Question: I have entered data into a 'DbGeography' using the 'FromText' option.
For example:
'''
DbGeography.FromText("POINT(51.28101 1.076981)")
'''
now I have noticed something odd. The 51.28101 is a latitude and the 1.076981 is a longitude so you have '"POINT(latitude longitude)"'. If you paste that into google maps it will take you to a location in Kent, England.
Using the DbGeography field, if I try and pull out the Longitude or Latitude properties, I am given the wrong ones. You can see in this screenshot, the 'latitude' property shows 1.076981 and the 'longitude' shows 51.28101

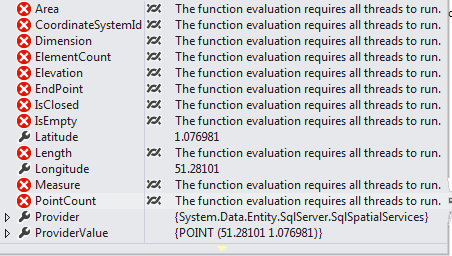
Answer: The FromText function gets WKT(well know text) as a parameter, the WKT for the points is "POINT(X Y)" and so in the case we are using longitude and latitude ...Latitude is the Y and Longitude and the X, so you put the the other way around